Question: Screenshot: wrong result of getBlob returned:

here is addition code:
'''
resize(img, img, Size(224, 224));
dnn::Blob inputBlob = dnn::Blob::fromImages(img);
net.setBlob(".data", inputBlob);
net.forward();
dnn::Blob prob = net.getBlob( "loss1"/*"prob"*/);
'''
and prototxt file:
# name: "nin_imagenet"
# next five line is changed compared to caffe's prototxt
# i delete the layers who has
input: "data" # input name
input_dim: 1 # batchsize
input_dim: 3 # number of channels
input_dim: 224 # width
input_dim: 224 # height
'''
# unchaged text
# ...
# another changed compared to caffe's prototxt
# i delete layers who has **bottom: "label"**
layers {
name: "loss1"
type: SOFTMAX
bottom: "fc81"
top: "loss1"
}
# changed below
'''
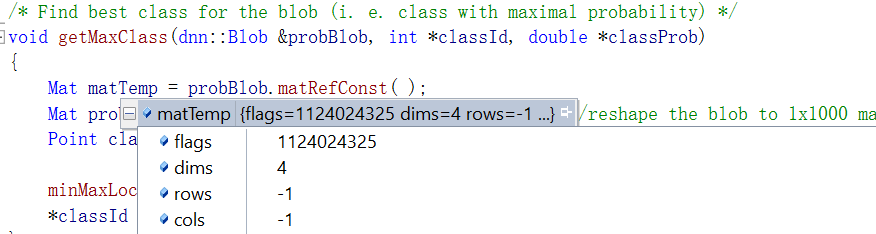
Answer: I think it because you deal with 4D blob, not a matrix, size is stored in size array (see below example).
Try to extract planes using this code piece:
'''
//-------------------------------------------------------
// Extract plane with defined n and c from nchw blob
//-------------------------------------------------------
void mtcnn::extractPlane(Mat &src, int n, int ch, Mat &dst)
{
const int rows = src.size[2];
const int cols = src.size[3];
dst = cv::Mat::zeros(rows, cols, CV_32FC1);
for (int row = 0; row < rows; row++)
{
const float *ptrsrc = src.ptr<float>(n, ch, row);
float *ptrdst = dst.ptr<float>(row);
for (int col = 0; col < cols; col++)
{
ptrdst[col] = ptrsrc[col];
}
}
}
'''
Hope you use something like this to set input data:
'''
inputBlob = blobFromImage(img, <PHONE>, Size(ws, hs), Scalar(127.5, 127.5, 127.5)); //Convert Mat to batch of images
p_net.setInput(inputBlob, "data"); //set the network input
'''